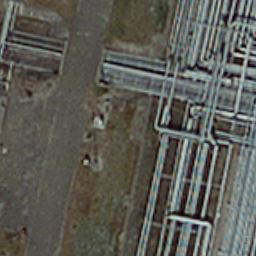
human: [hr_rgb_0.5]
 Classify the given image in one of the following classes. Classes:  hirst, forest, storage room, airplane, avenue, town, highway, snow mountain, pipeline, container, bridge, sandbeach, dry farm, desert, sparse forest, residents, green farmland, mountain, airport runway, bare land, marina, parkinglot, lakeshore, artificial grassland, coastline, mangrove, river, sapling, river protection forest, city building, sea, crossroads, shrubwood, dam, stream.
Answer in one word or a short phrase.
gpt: pipeline